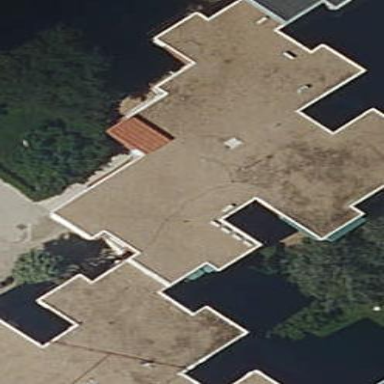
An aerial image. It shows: Image showing building with apartments.